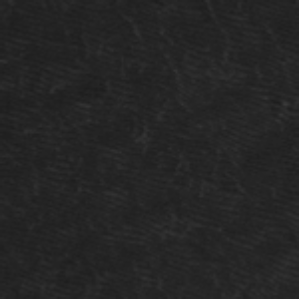
Label: frost